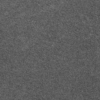
Label: dusty